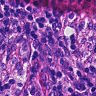
Metastatic tissue present: no